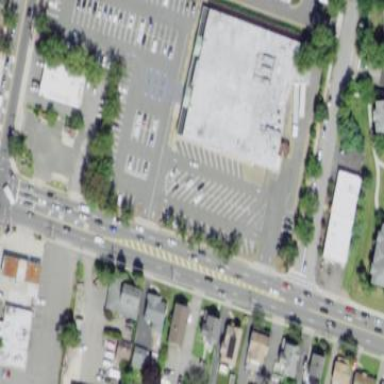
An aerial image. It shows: Retail building housing supermarket.